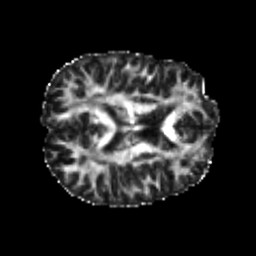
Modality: FA
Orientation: axial
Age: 24
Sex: male
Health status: healthy
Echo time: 0.074 s